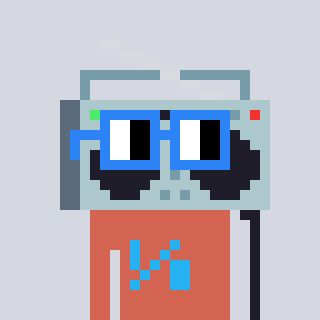
a pixel art character with square blue glasses, a boombox-shaped head and a peachy-colored body on a cool background